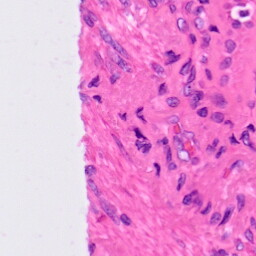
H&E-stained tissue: Lung